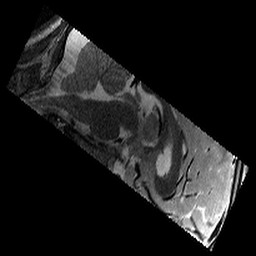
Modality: T2w
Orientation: sagittal
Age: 12
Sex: male
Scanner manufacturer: siemens
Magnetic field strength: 3 T
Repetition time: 9.23 s
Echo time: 0.067 s